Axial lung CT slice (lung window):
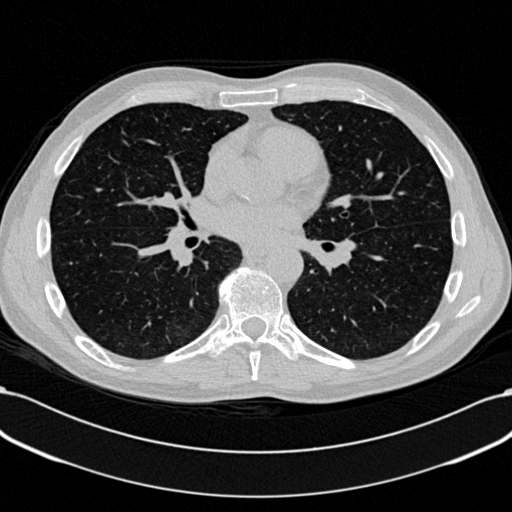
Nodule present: no